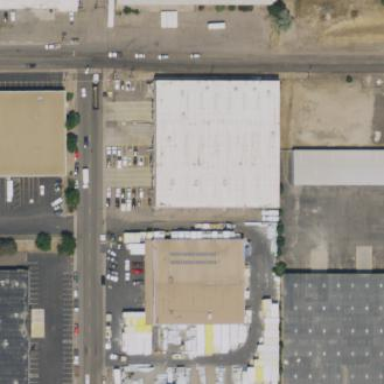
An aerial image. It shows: Industrial building.